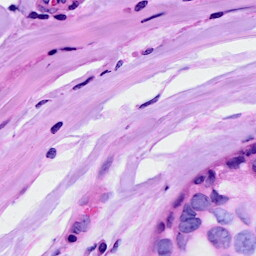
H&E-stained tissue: Breast